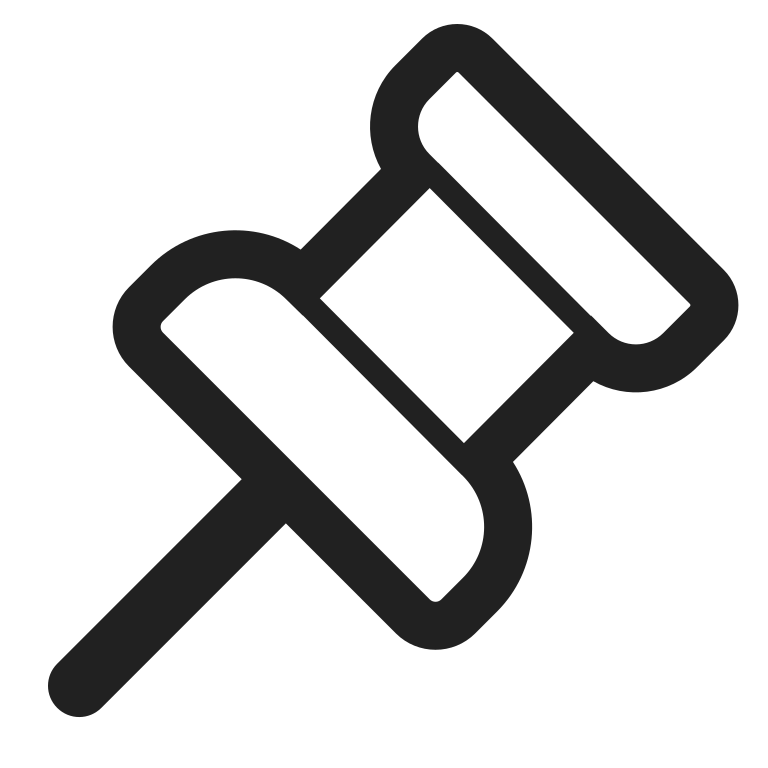
pushpin high contrast